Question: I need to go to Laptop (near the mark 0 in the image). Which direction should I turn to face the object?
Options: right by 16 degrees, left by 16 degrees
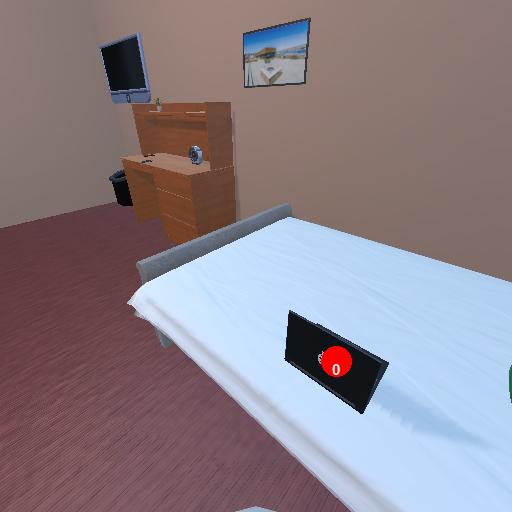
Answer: right by 16 degrees